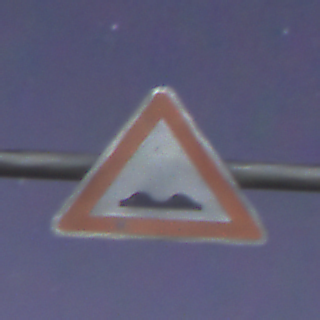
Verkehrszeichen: UnebeneFahrbahn
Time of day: Night
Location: Outdoor (Suburban)
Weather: PartlyCloudy
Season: NotSpecified
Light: Artificial